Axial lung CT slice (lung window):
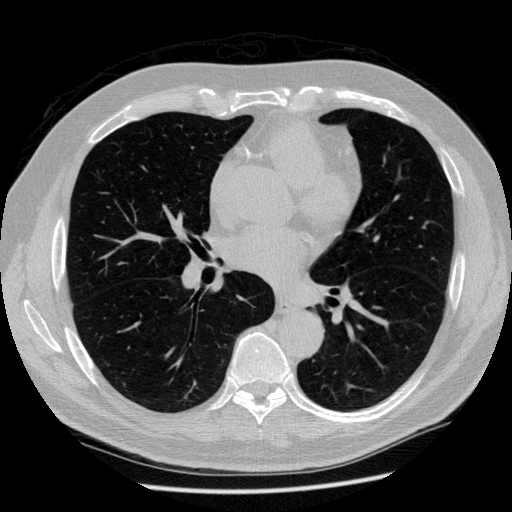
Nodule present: no